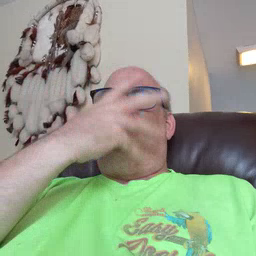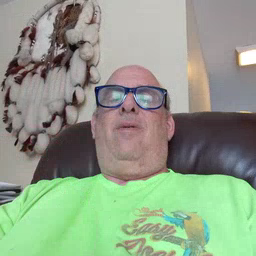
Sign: pretty